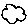
Label: cloud